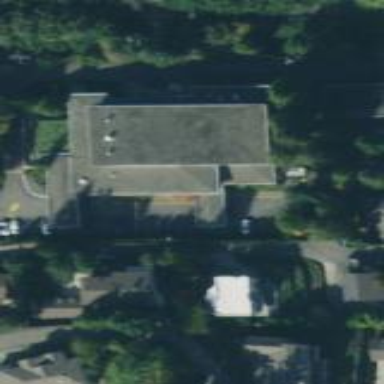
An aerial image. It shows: Building that serves as place of worship.